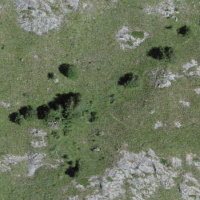
EUNIS habitat code: 48
Species observed at this site:
Lasiommata megera